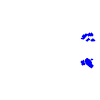
Particle: electron